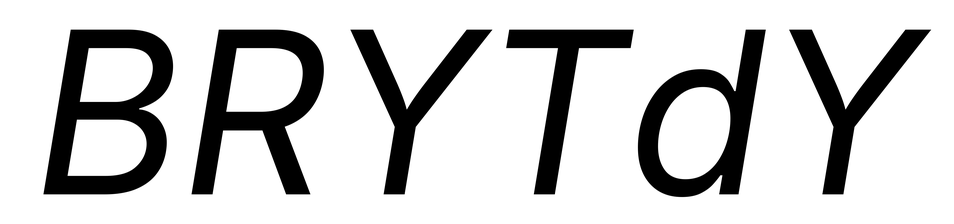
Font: Inter-Italic_Italic